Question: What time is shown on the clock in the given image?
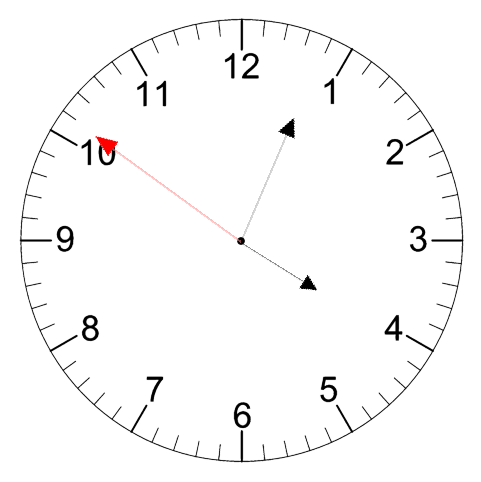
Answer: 04:03:51